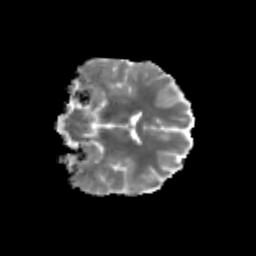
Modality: MD
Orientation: coronal
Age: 25
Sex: female
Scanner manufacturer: siemens
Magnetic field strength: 3 T
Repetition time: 3.5 s
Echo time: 0.125 s